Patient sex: F
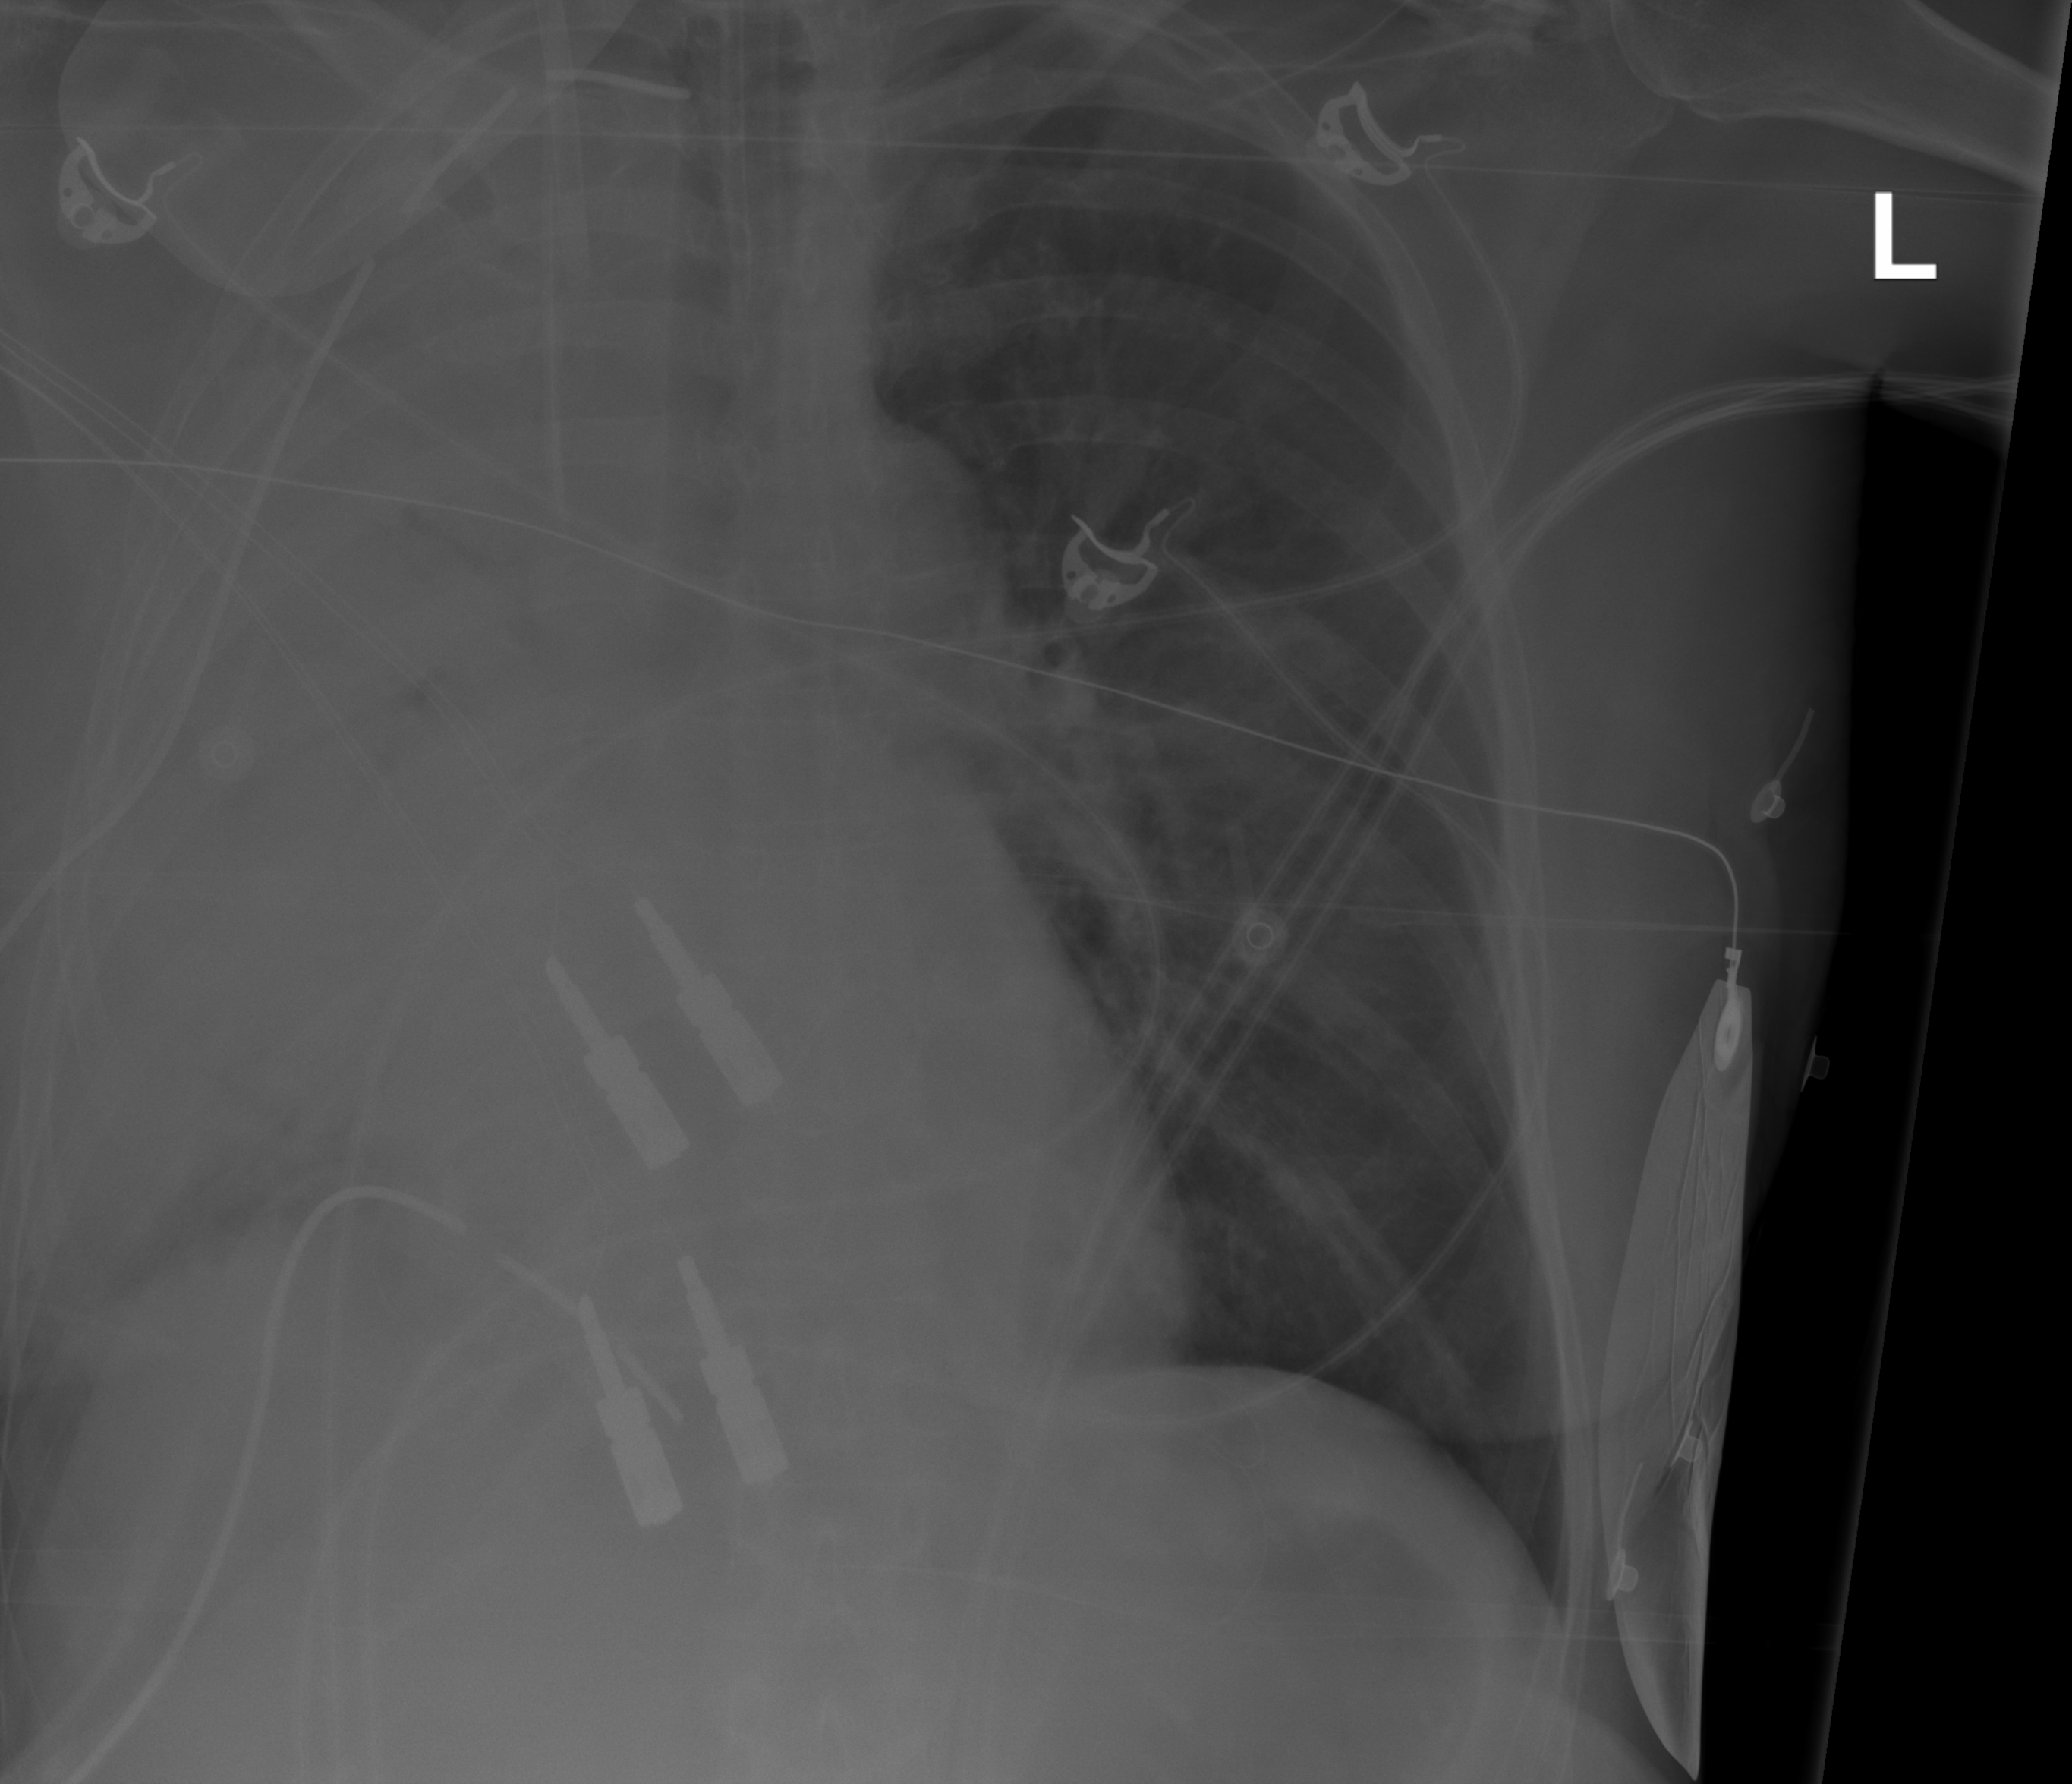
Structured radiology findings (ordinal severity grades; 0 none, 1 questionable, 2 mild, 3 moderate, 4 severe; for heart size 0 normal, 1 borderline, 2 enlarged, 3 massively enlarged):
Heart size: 0
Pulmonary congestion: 0
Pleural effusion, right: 3
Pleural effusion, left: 0
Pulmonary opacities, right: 3
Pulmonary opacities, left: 0
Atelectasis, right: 3
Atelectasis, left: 0